Question: I have an input text for search.
Inside this input have an icon font that is the submit button.
But I'm having a problem, if I write a text/word very big in my search input, the text when it comes closer to my button (icon font) it starts to get behind this button, as you can see in my image.
Do you know how I can fix this?

I have here my issue code:
<URL>
My HTML:
'''
<li id="search" >
<form id="search" method="post" enctype="multipart/form-data">
<button type="submit" name="search"><i class="fa fa-search"></i></button>
<input name="s" type="text" size="40" placeholder="Search..." />
</form>
</li>
'''
My CSS:
'''
*{background:#ccc;}
#search
{
float:right;
list-style:none;
height:20px;
bottom:2px;
}
#search button[type="submit"]
{
background: none;
cursor: pointer;
height: 22px;
position: absolute;
top: 25px;
right: 15px;
}
button[type="submit"]>i:hover
{
color: #fff;
}
button[type="submit"]>i
{
background:none;
color:#fff;
font-size:1.1em;
}
#search input[type="text"]
{
color:#fff;
border: 0 none;
font-size:14px;
background: red;
text-indent: 0;
width:110px;
margin-top: 12px;
padding: 8px 15px 8px 35px;
-webkit-border-radius: 15px;
-moz-border-radius: 15px;
border-radius: 15px;
}
'''
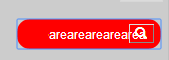
Answer:
## DEMO:http://jsbin.com/menej/1/edit
Use box-sizing:border-box so it doesn't hit:
'''
#search button[type="submit"] {
background: none;
cursor: pointer;
height: 22px;
position: absolute;
top: 25px;
right: 15px;
border: 0px;
}
button[type="submit"]>i:hover {
color: #fff
}
button[type="submit"]>i {
background: none;
color: #fff;
font-size: 1.1em;
}
#search input[type="text"],
#search input[type="search"] {
color: #fff;
box-sizing: border-box;
border: 0 none;
font-size: 14px;
background: red;
text-indent: 0;
width: 175px;
margin-top: 12px;
padding: 8px 45px 8px 15px;
-webkit-border-radius: 15px;
-moz-border-radius: 15px;
border-radius: 15px;
}
'''